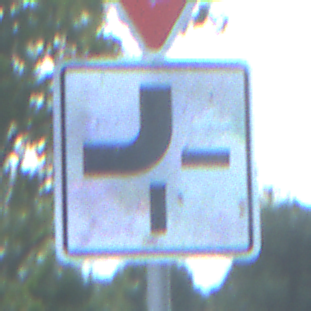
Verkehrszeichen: VerlaufVorfahrtsstrasse2
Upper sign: VorfahrtGewaehren
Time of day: MorningAfternoon
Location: Outdoor (Nature)
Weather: PartlyCloudy
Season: NotSpecified
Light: Natural